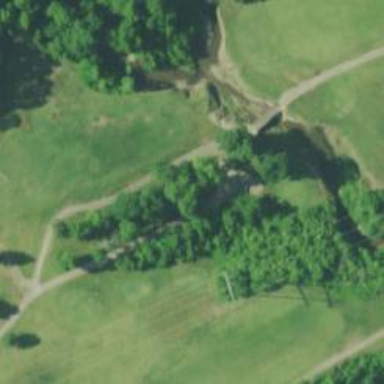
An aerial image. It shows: Service road used as golf cart path.